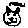
Label: cat